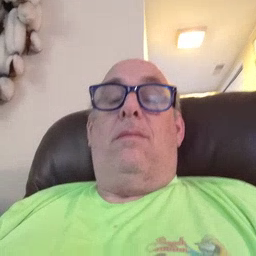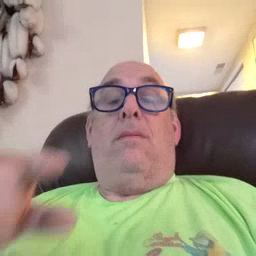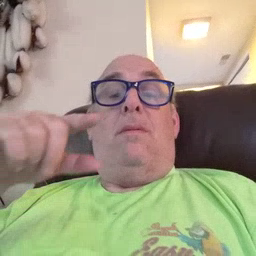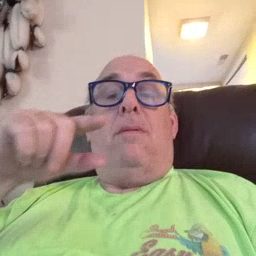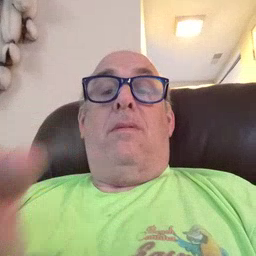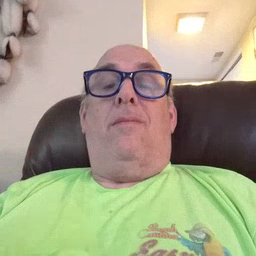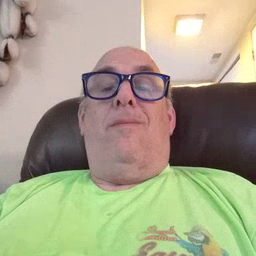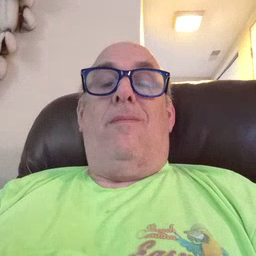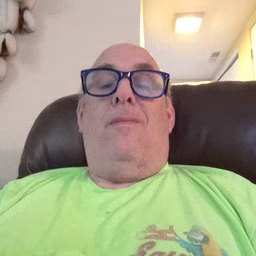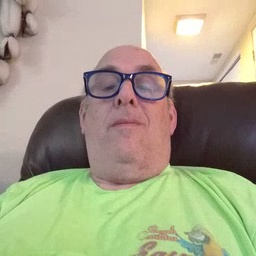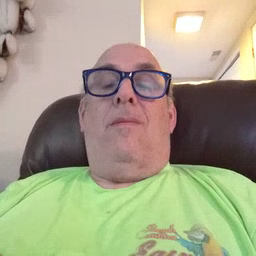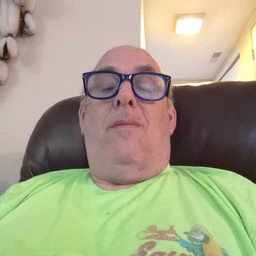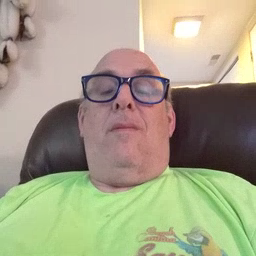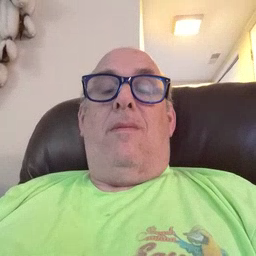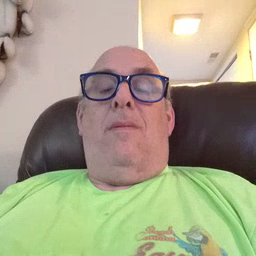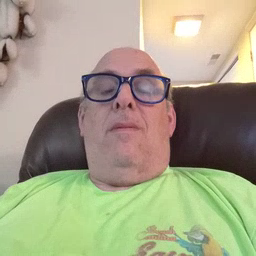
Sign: kitty